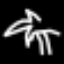
Label: palm tree